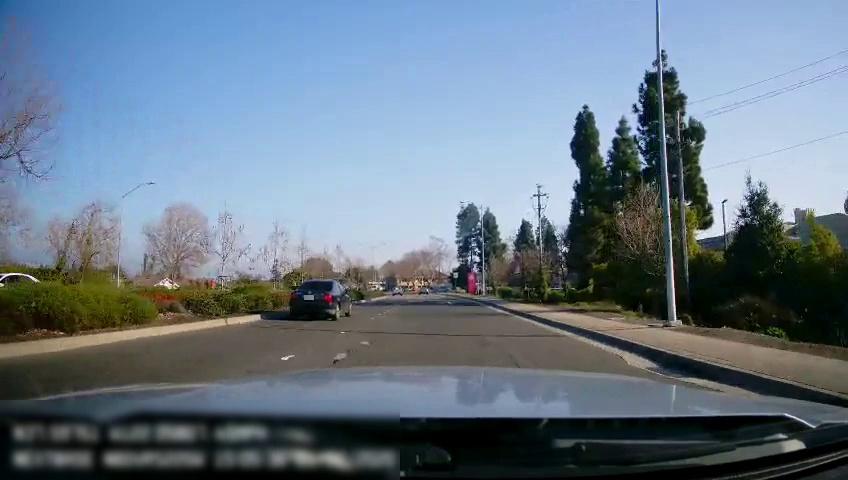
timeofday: Day
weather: Sunny
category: Drivable Space
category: Vehicles | Car
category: Vehicles | Car
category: Vehicles | Truck
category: Lanes | Current Lane